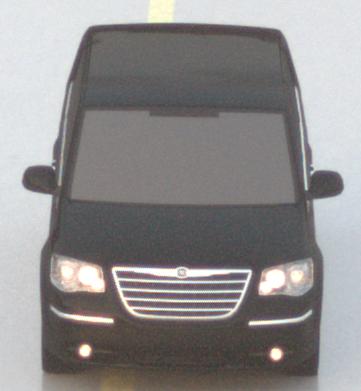
Make: Chrysler
Model: Grand Voyager 3.8
Detailed model: Grand Voyager
Model produced from: 2008/03
Model produced until: 2010/12
Doors: 5
Color: black
Road condition: wet road
Daytime: dawn
Contrast: low contrast